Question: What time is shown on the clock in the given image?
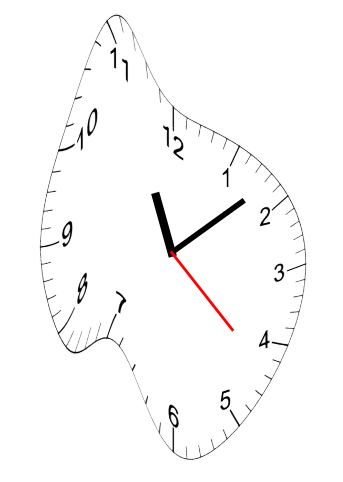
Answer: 11:08:22